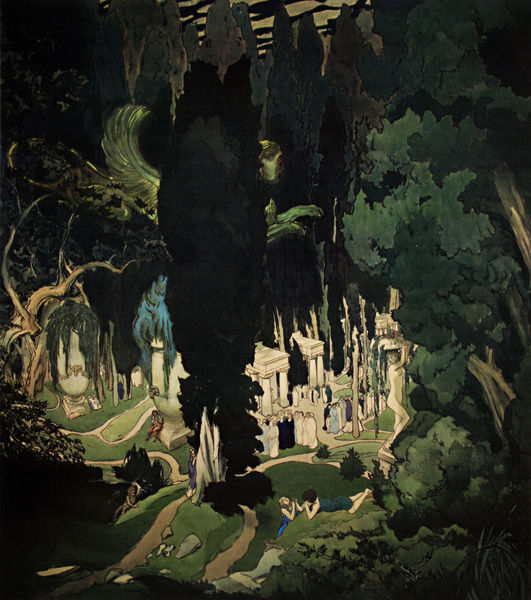
Titel: Elysium. Bild nach dem Vorhang in Vera Komissarzhevskaias Theater in St. Petersburg
Künstler: Léon Bakst
Standort: Moskau
Institution: Tretjakov Galerie
Schlagwörter: akt, baum, blau, blätter, dunkel, flügel, gemälde, gruppe, laub, mann, schatten, weiß, bäume, frauen, grün, landschaft, menschen, ocker, äste, braun, frau, grau, hell, licht, schwarz, säule, säulen, türkis, unterhalten, anlage, gebäude, gras, park, schloss, weg, wiese, beige, gespräch, architektur, mensch, stehen, stein, steine, öl, hügel, natur, zweige, büsche, pfad, sonne, sträucher, wege, paar, wald, kinder, skulptur, vase, liegen, düster, zwei, fels, hang, zug, vogelperspektive, figuren, böschung, junge, aufsicht, ruine, antike, burg, denkmal, lichtung, komik, comic, illustration, friedhof, ruinen, beten, mythologie, skulpturen, beerdigung, antik, verschlungen, griechisch, märchen, urwald, pinien, tempel, karyatide, grüntöne, einblick, unheimlich, drache, steins, sonnen, tempelanlage, hexe, gespenstisch, surrealistisch, dschungel, märchenhaft, erzählen, krater, abgestorben, traumhaft, erg, leben und tod, sonnenbaden, teinbe, tod und leben, weiese, baaum, komol, daufsicht